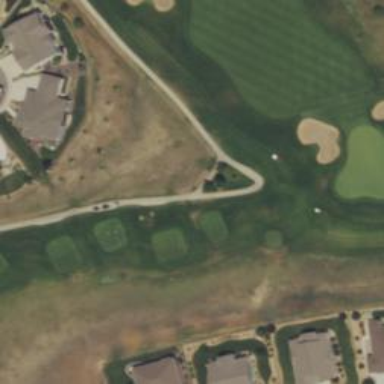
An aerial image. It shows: Track noted as Golf Cart path.